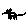
Label: cat